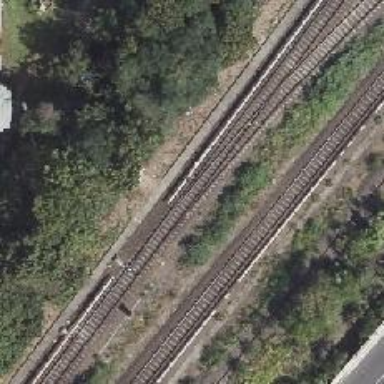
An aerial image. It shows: Railway switch with the turnout pointing to the right.